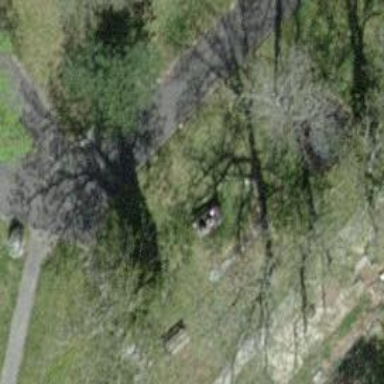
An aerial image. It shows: Bench.